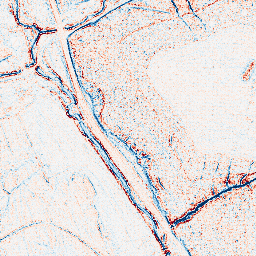
Category: edge_preserving
Decomposition family: anisotropic_diffusion
Decomposition parameters: iterations: 5
kappa: 30
gamma: 0.05
Upsampling method: sinc_blackman
Upsampling parameters: scale: 4
kernel_size: 8
Upsampling scale: 4